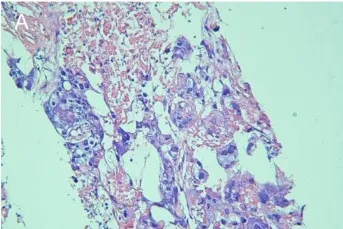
Pathological examination to confirm that the pulmonary metastasis.
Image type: pathology (h&e)